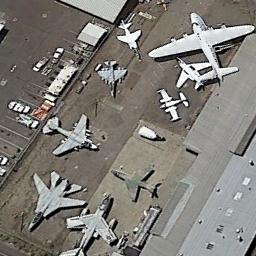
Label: airplane